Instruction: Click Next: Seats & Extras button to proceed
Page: traveler
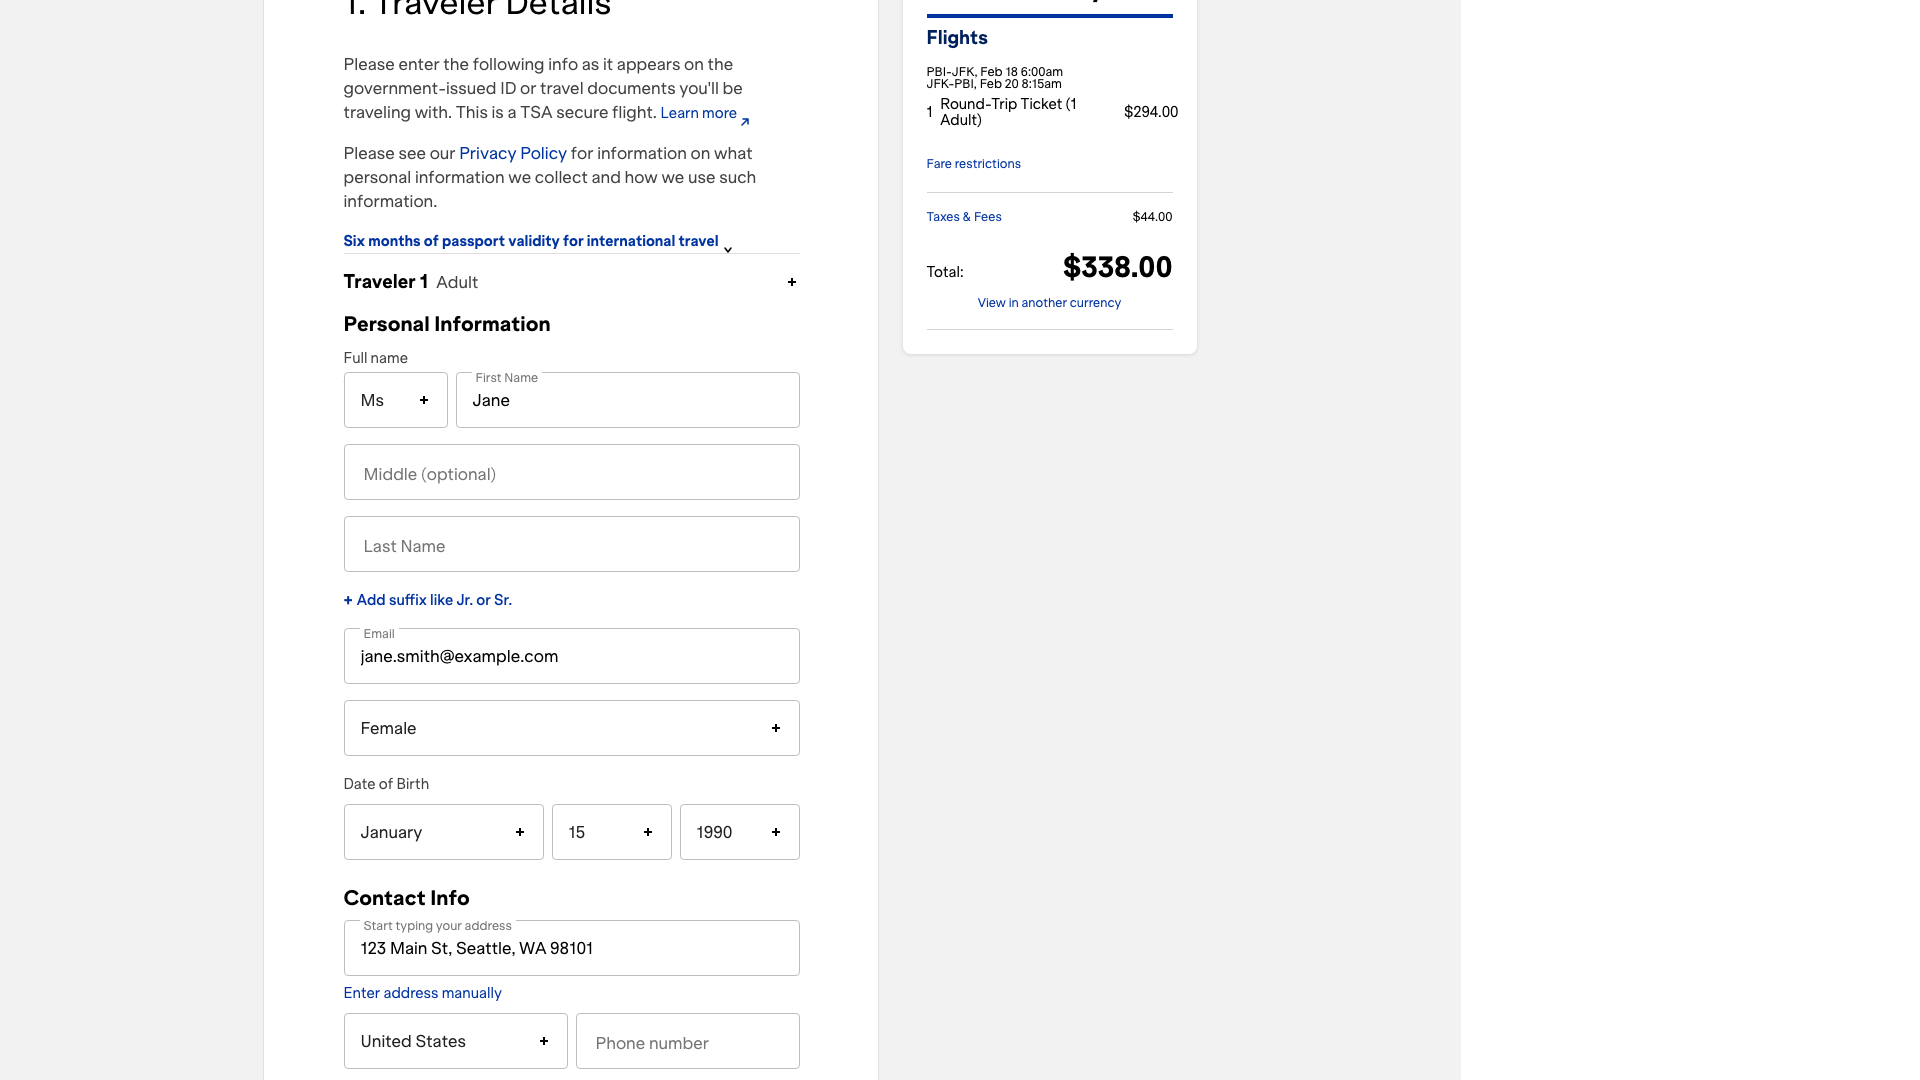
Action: click